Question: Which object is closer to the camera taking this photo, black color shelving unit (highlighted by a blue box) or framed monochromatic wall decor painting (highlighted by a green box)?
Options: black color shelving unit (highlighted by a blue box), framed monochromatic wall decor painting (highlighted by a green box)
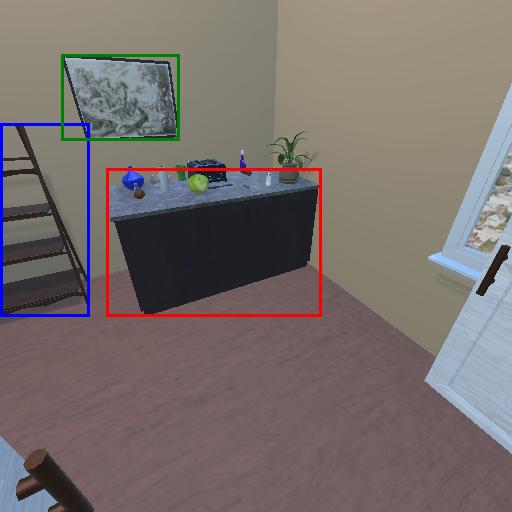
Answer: black color shelving unit (highlighted by a blue box)